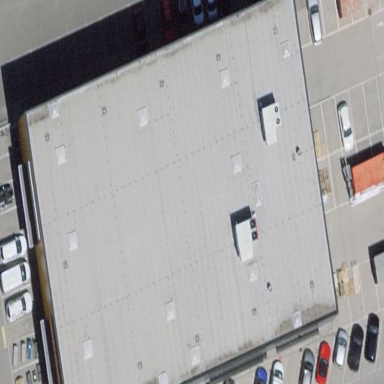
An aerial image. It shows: Mall building.